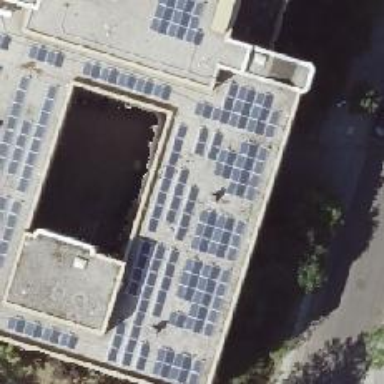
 consisting of solar photovoltaic panels."